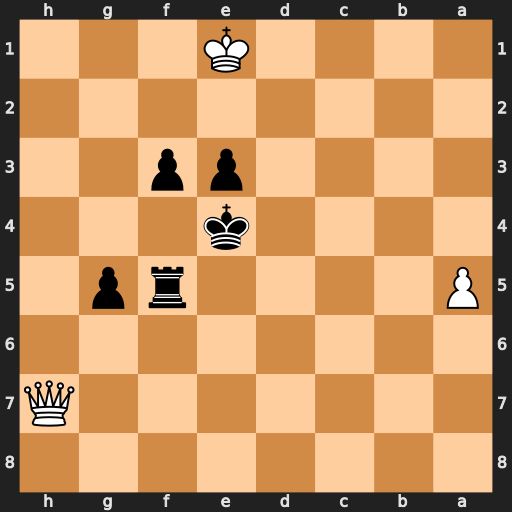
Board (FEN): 8/7Q/8/P4rp1/4k3/4pp2/8/4K3
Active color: b
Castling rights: -
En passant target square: -
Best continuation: f2+ Kf1 e2+ Kxe2 f1=Q+